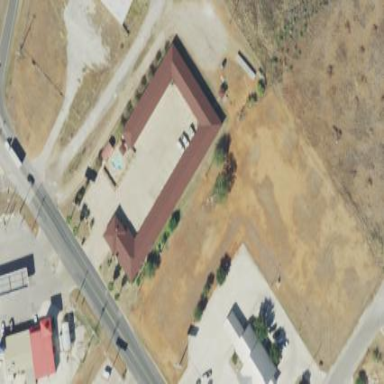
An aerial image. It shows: Building that is motel.